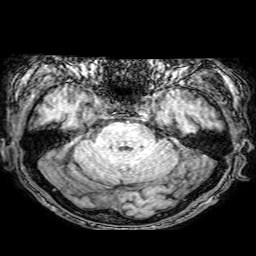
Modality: T1w
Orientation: coronal
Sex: male
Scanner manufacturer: philips
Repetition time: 0.008264 s
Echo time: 0.00384 s